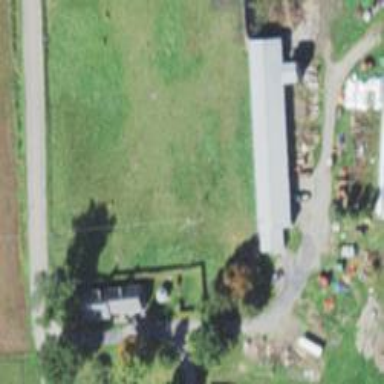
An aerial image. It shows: Farmyard area.